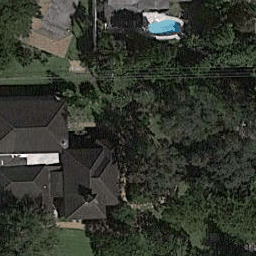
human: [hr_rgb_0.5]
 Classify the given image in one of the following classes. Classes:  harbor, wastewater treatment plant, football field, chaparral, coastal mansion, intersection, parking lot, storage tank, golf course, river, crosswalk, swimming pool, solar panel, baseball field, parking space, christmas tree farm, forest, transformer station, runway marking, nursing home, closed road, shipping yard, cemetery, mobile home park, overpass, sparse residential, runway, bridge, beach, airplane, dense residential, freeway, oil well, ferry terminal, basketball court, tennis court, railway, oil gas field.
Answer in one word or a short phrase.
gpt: sparse residential